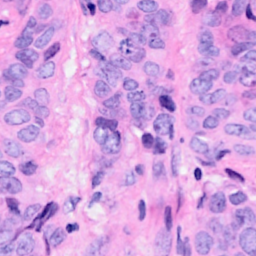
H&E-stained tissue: Breast